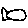
Label: fish